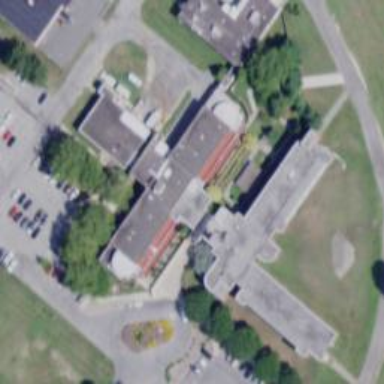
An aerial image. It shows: Nursing home.